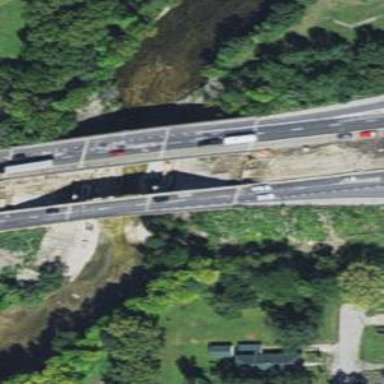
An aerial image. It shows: Motorway junction.